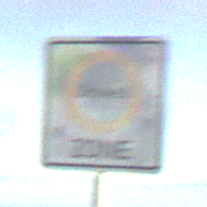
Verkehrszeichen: BeginnUmweltzone
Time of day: SunriseSunset
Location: Outdoor (Nature)
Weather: PartlyCloudy
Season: NotSpecified
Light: Natural